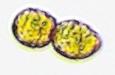
Label: Margalefidinium